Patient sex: M
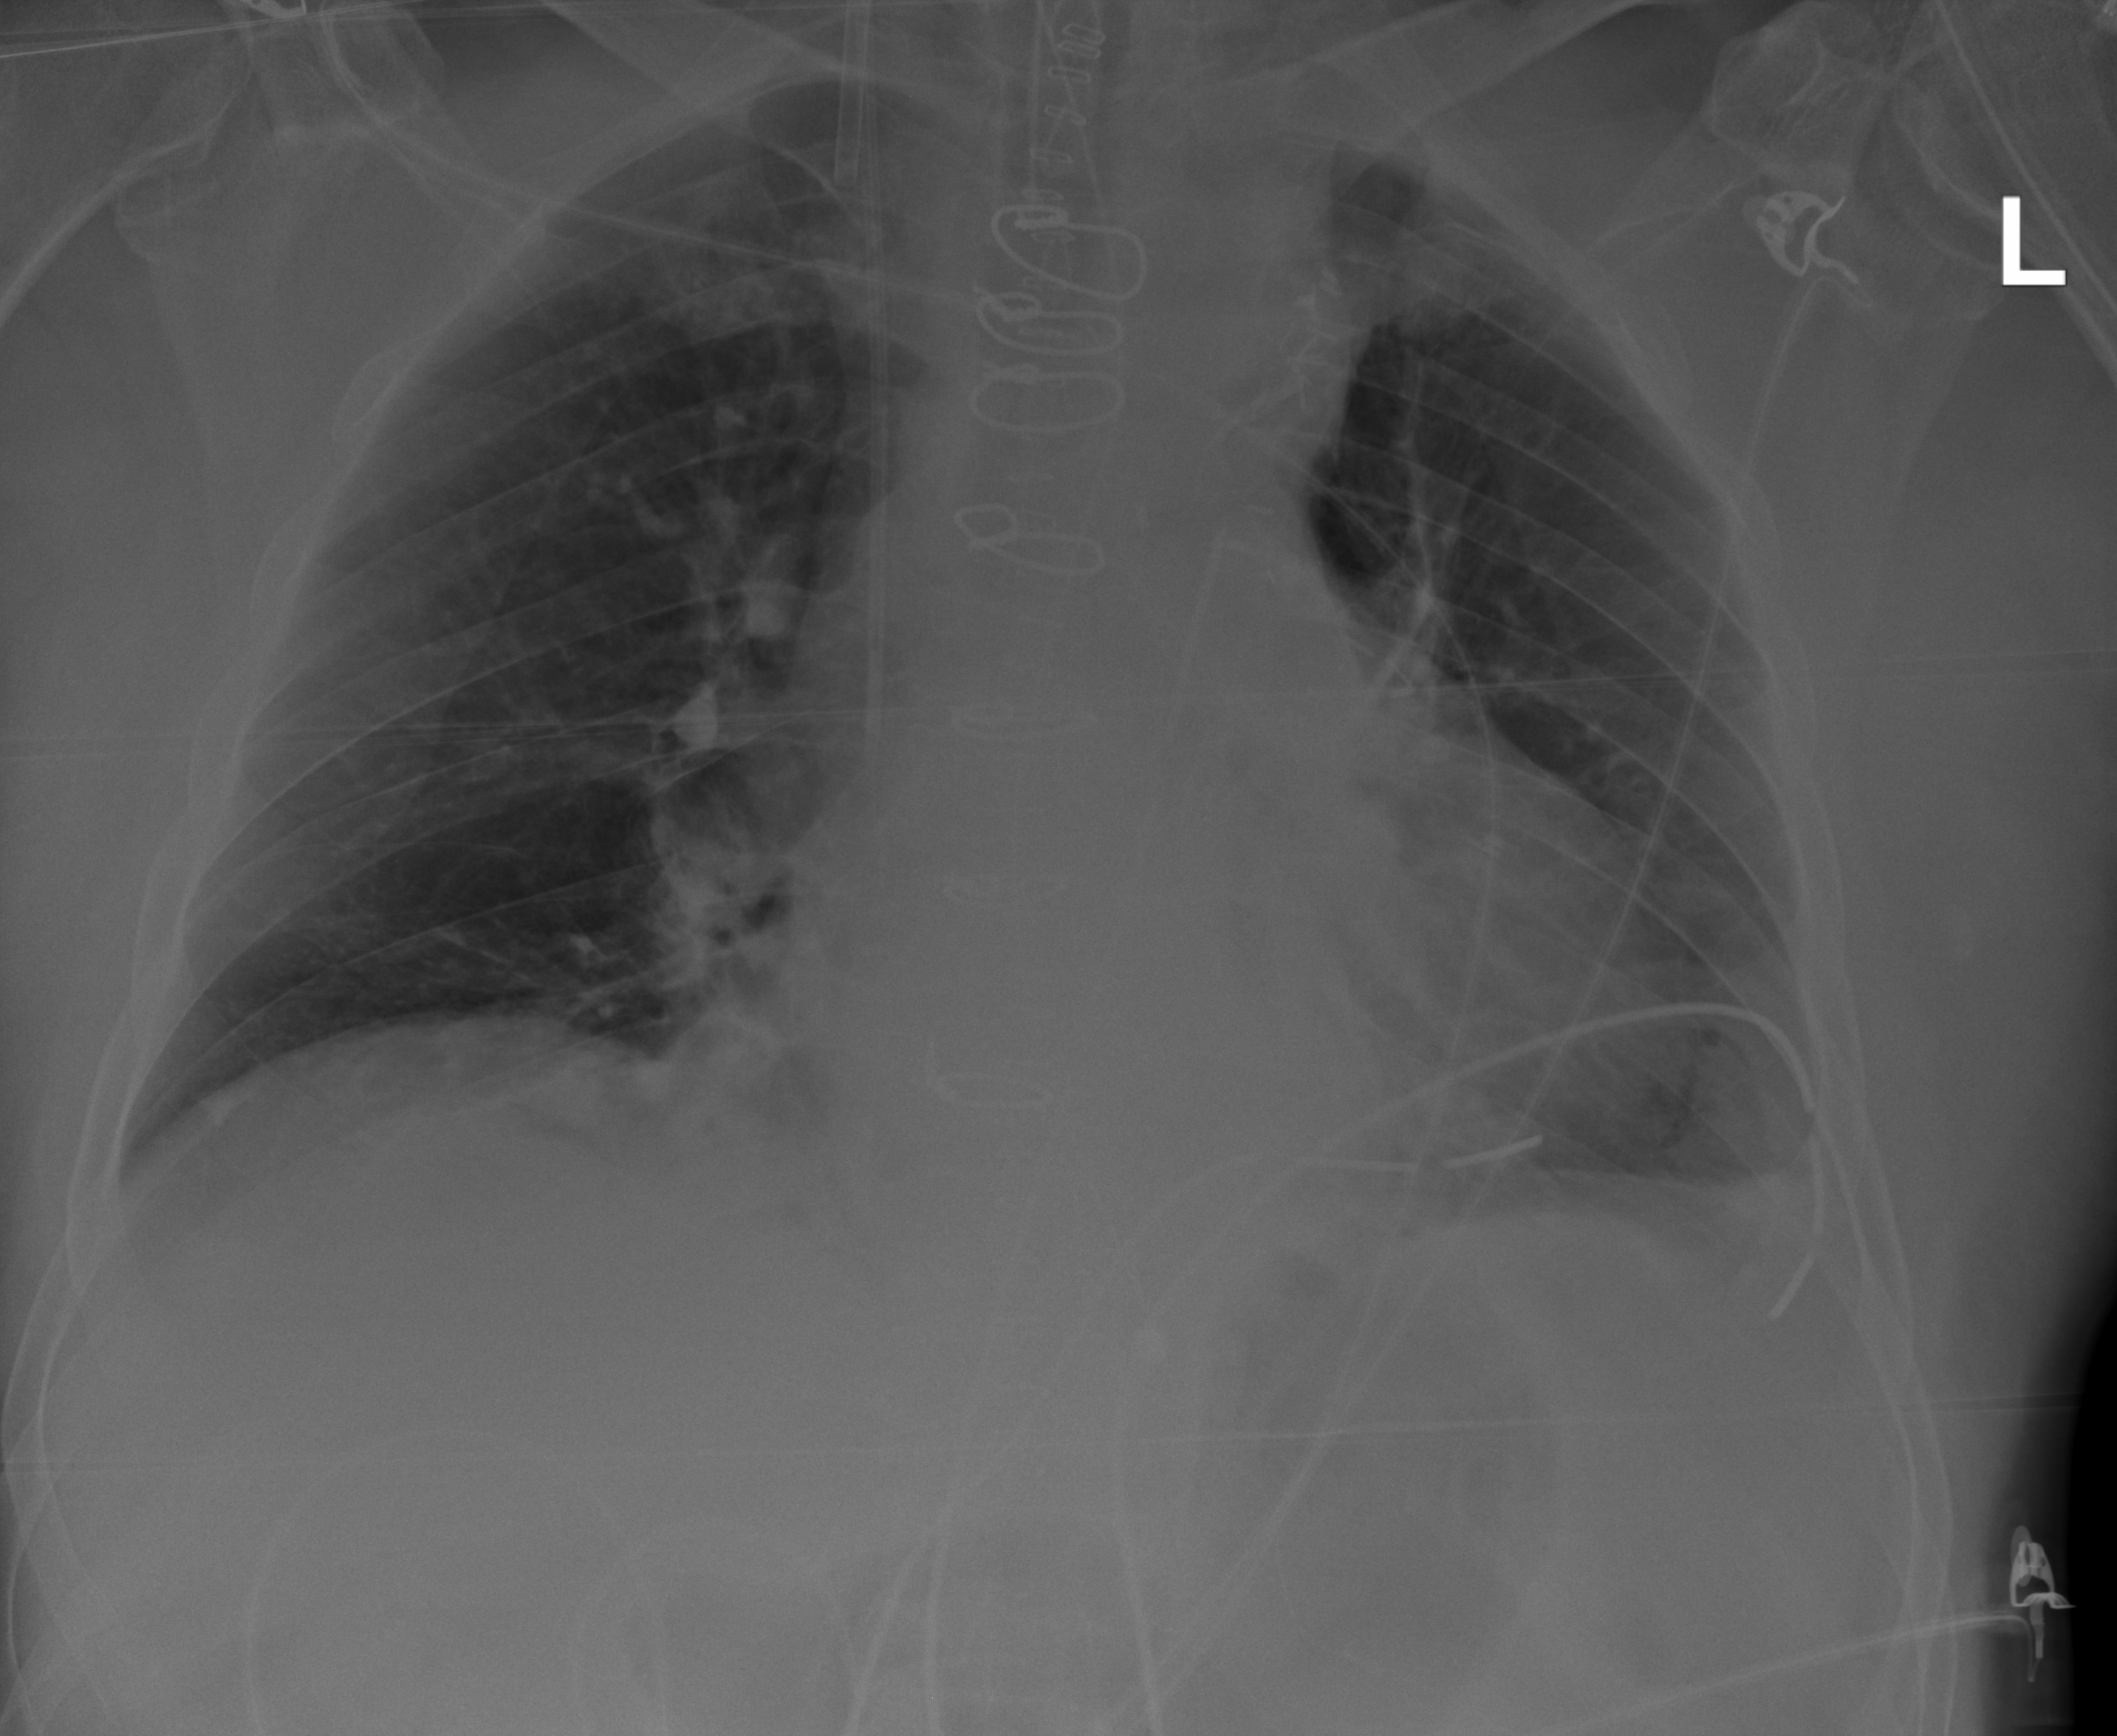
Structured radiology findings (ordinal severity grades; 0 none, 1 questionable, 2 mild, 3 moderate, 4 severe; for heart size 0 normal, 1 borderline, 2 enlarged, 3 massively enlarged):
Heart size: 2
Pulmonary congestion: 0
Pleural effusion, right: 0
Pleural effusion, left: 2
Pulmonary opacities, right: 0
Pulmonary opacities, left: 0
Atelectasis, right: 2
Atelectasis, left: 2